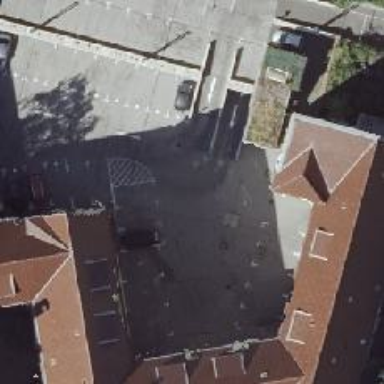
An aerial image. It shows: Parking aisle designated as service road.